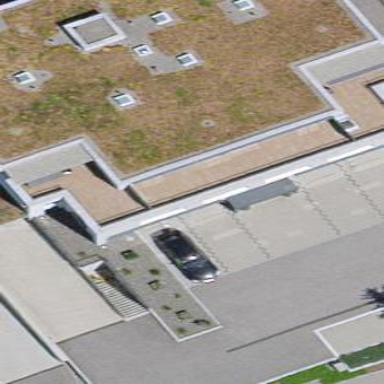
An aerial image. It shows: Office building.